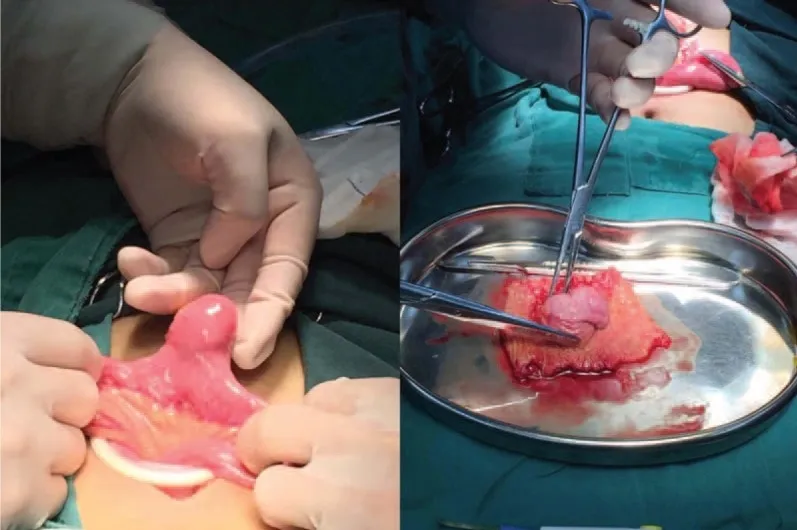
The resection specimen was a polyp (2.2 x 1.5 x 1.2 cm).
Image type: medical_photograph (other_medical_photograph)